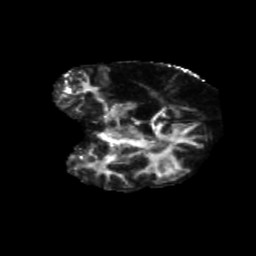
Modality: FA
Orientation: coronal
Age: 61
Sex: female
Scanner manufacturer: siemens
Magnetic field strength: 3 T
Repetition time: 5.25 s
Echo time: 0.08 s